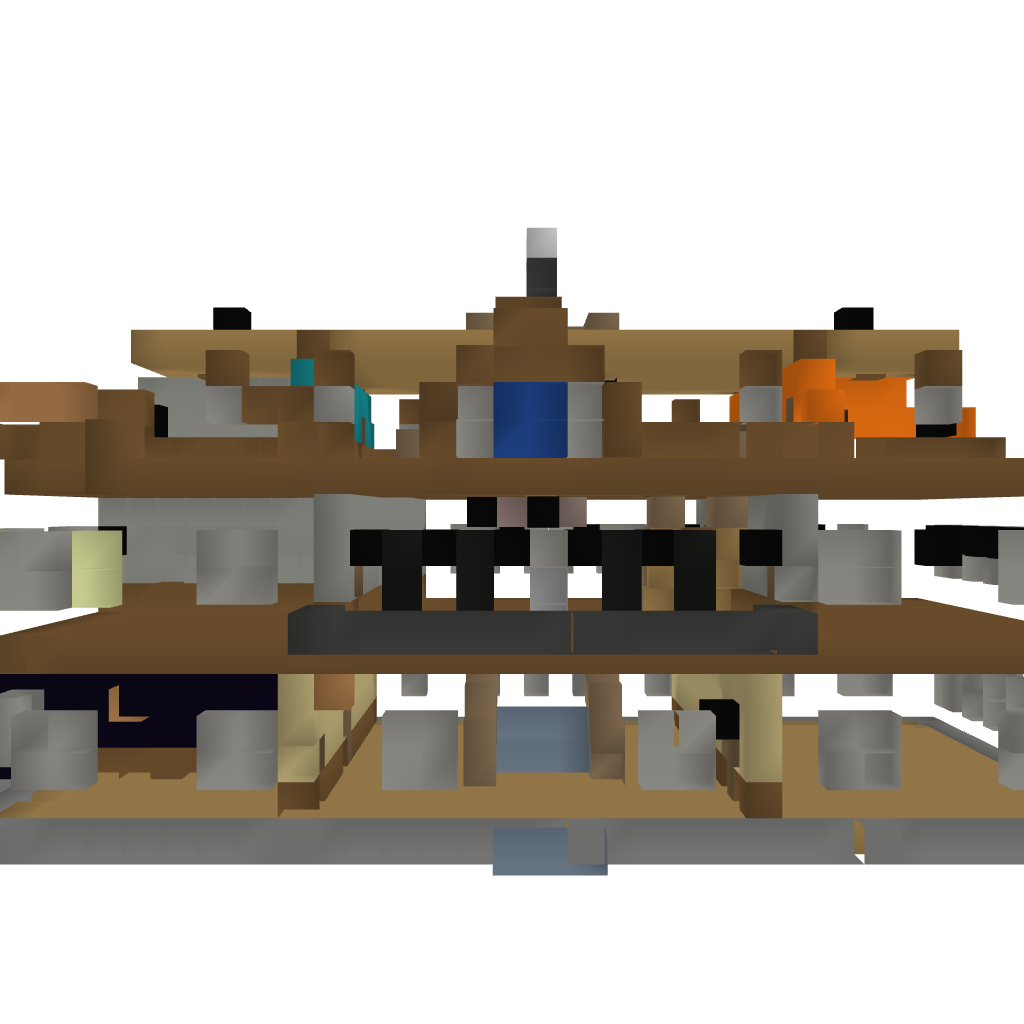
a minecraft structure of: Wiehl City Hall